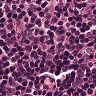
Metastatic tissue present: no